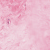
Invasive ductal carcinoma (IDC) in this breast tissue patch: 0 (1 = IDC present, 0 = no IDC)